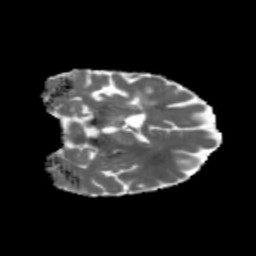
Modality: MD
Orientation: coronal
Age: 50
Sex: female
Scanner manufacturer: siemens
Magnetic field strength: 3 T
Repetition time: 5.47 s
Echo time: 0.0854 s